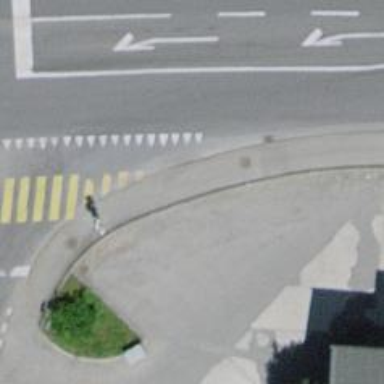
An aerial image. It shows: Asphalt sidewalk.